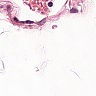
Metastatic tissue present: no